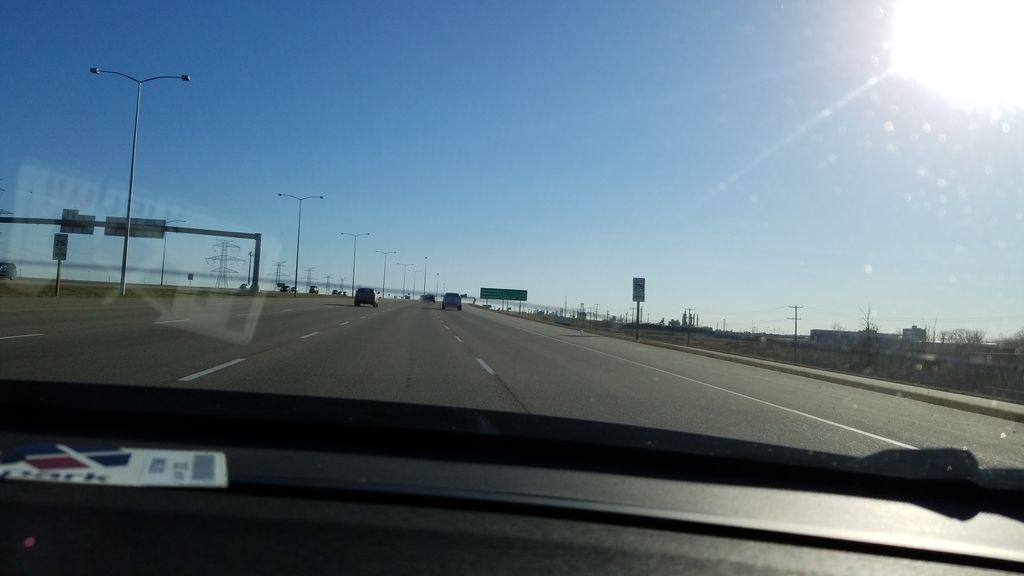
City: edmonton